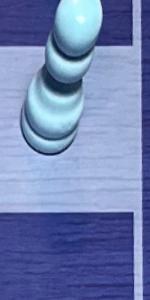
Label: Empty